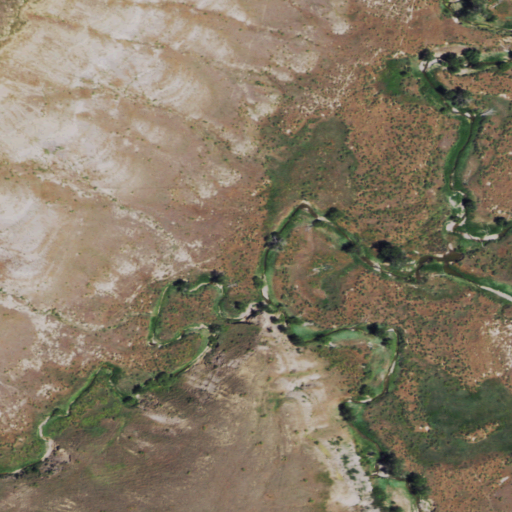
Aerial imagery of valley in Wyoming named Brome Draw containing shrub and grassland